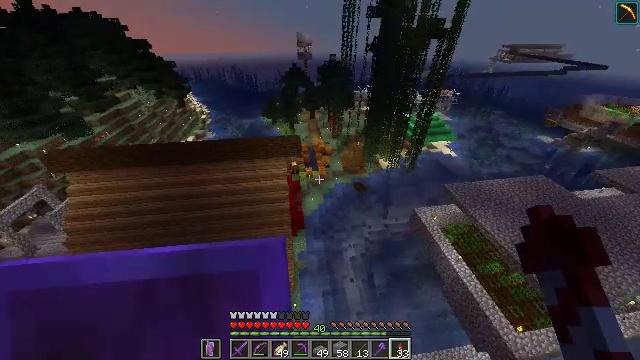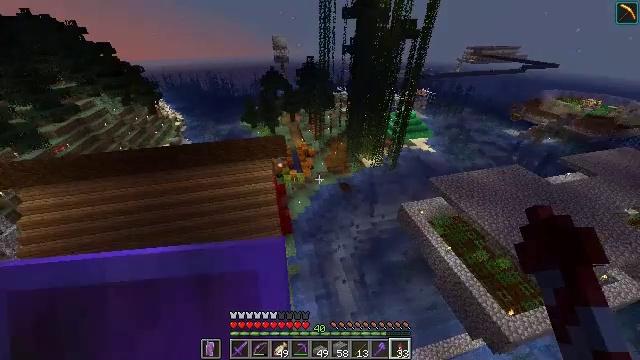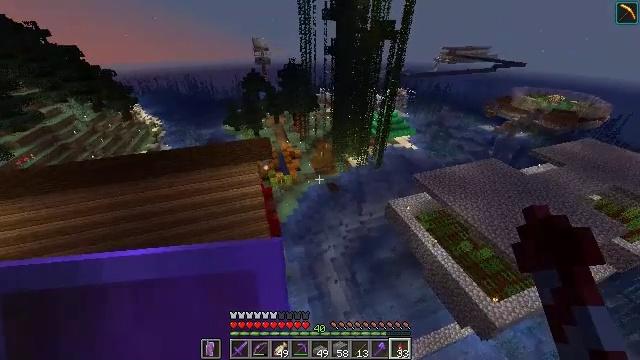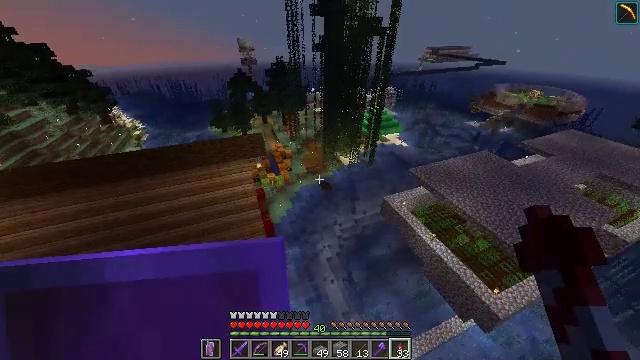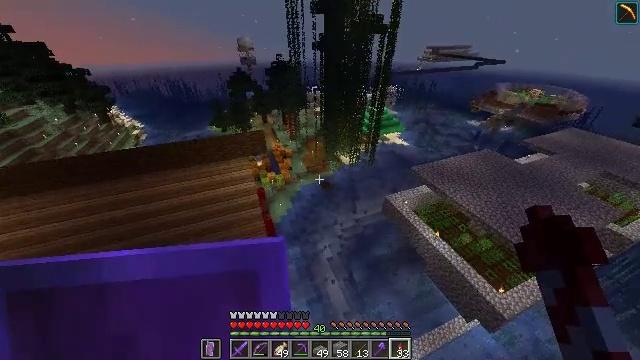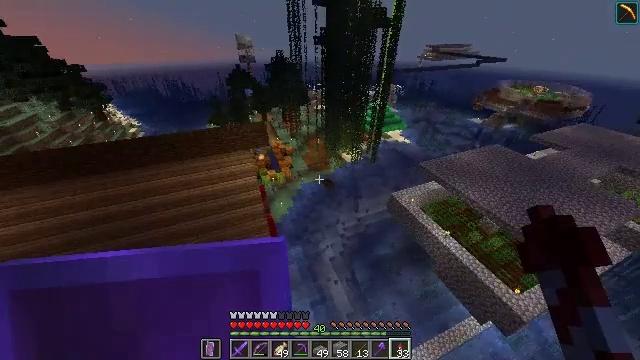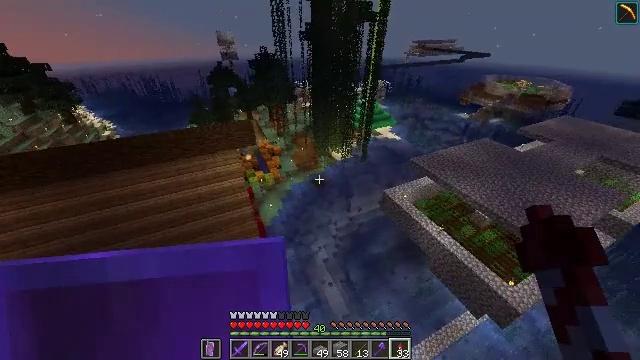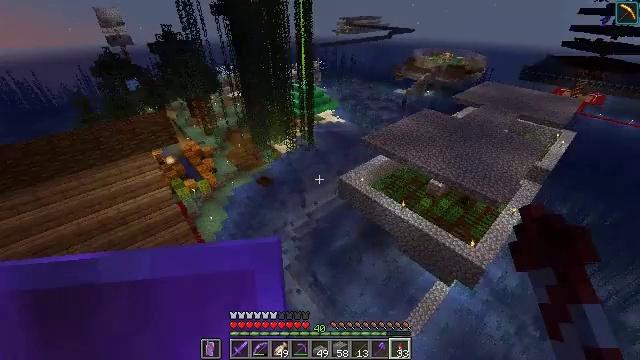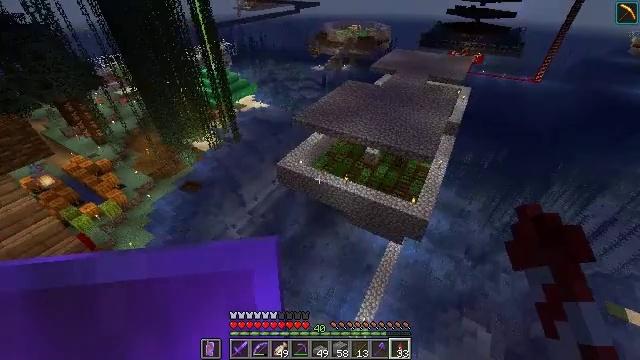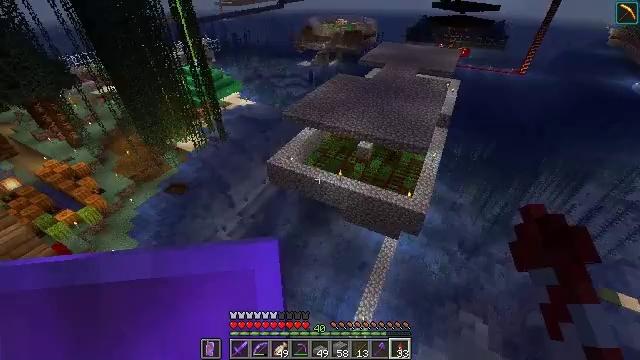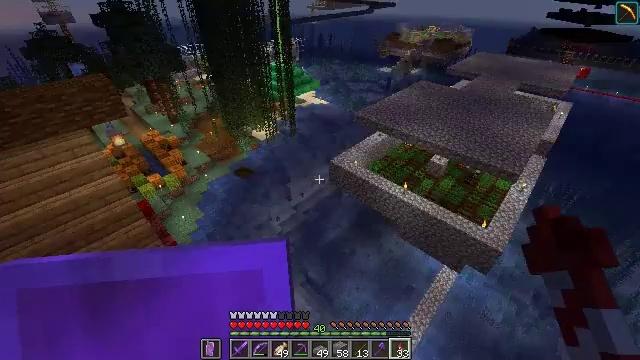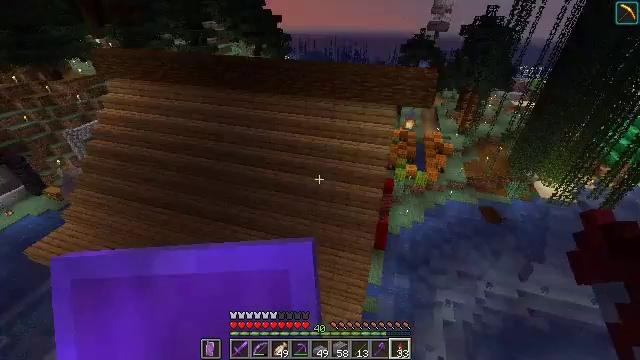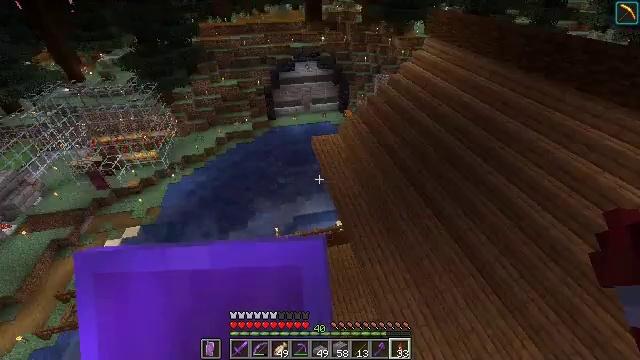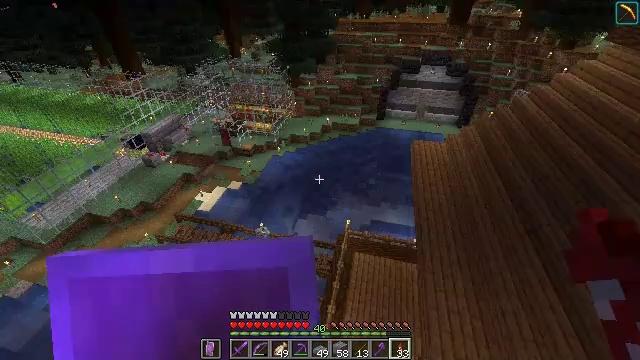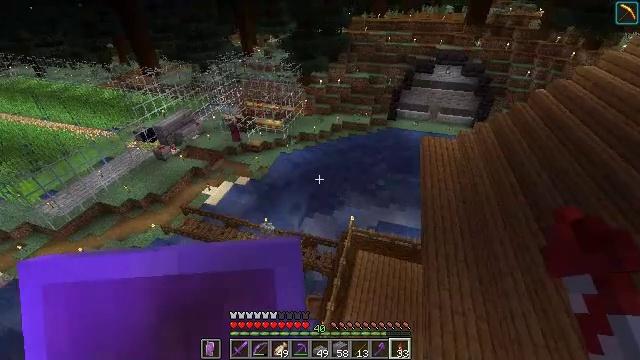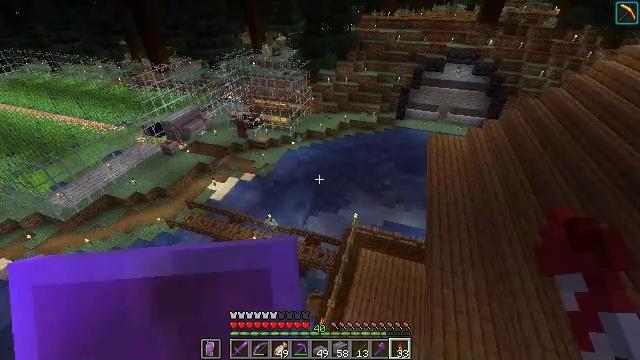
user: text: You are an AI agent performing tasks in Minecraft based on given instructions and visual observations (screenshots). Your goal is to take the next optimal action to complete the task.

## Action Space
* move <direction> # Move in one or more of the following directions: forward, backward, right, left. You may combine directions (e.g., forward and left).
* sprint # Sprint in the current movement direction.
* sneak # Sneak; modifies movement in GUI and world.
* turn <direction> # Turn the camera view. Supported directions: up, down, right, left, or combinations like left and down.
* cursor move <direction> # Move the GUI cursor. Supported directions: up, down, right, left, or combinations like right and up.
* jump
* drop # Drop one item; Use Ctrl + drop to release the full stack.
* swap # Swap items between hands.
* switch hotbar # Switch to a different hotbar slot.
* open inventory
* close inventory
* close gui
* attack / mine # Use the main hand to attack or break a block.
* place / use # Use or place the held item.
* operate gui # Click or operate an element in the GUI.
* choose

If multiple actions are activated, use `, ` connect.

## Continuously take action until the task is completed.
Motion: motion action
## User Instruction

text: Obtain a stonecutter from the crafting table.
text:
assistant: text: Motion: move forward, sprint, turn right
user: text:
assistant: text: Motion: move forward, sprint, turn right
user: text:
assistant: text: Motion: move forward, sprint, turn right
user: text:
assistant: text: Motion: move forward, sprint
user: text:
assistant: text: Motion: sprint
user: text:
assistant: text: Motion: sprint, turn right
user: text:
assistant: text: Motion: turn right and down
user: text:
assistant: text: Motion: turn right and down
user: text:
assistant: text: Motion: turn right
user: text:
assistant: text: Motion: turn left and up
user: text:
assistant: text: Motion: turn left and up
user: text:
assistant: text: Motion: turn left and down
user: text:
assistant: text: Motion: turn left
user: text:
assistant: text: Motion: turn left
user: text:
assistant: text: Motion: turn left
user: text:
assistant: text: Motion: turn left
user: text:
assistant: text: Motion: turn left
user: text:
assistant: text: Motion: no_op
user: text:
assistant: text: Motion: no_op
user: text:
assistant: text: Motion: no_op
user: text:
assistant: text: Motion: no_op
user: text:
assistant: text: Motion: no_op
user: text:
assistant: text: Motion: no_op
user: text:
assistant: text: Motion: no_op
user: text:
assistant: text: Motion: turn right
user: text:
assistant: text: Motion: turn right and down
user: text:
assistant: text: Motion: turn right
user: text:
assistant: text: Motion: turn right and up
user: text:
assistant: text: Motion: turn right and up
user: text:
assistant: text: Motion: turn right and up